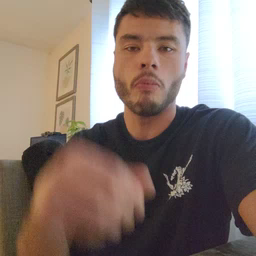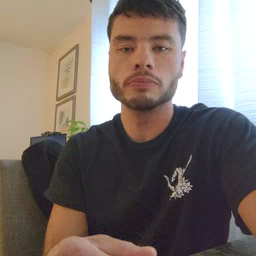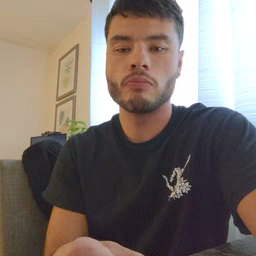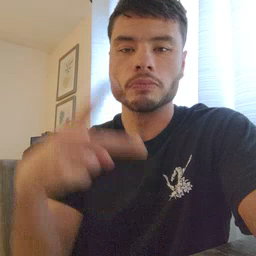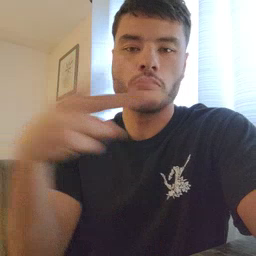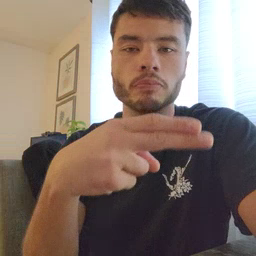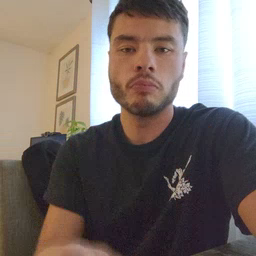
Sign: cut